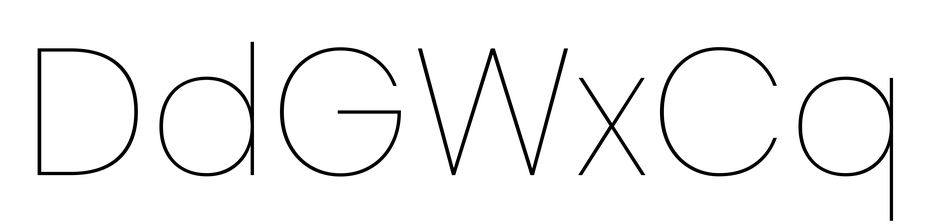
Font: Poppins-Thin